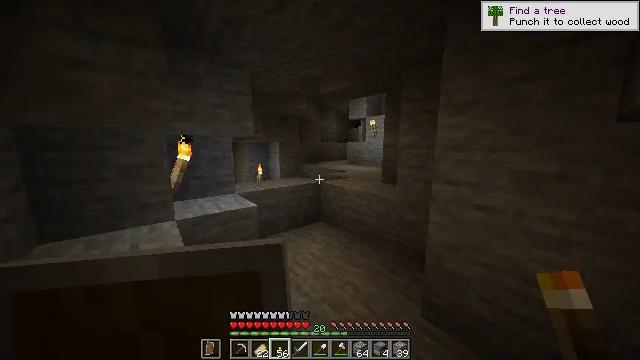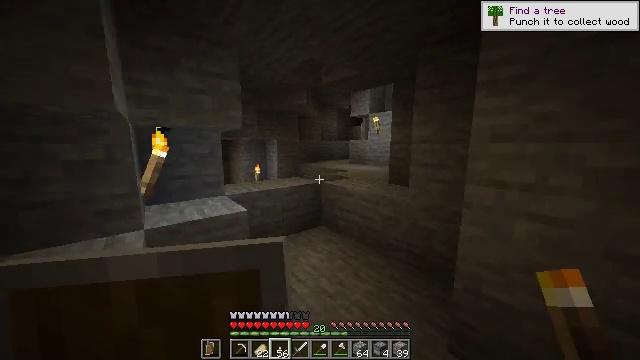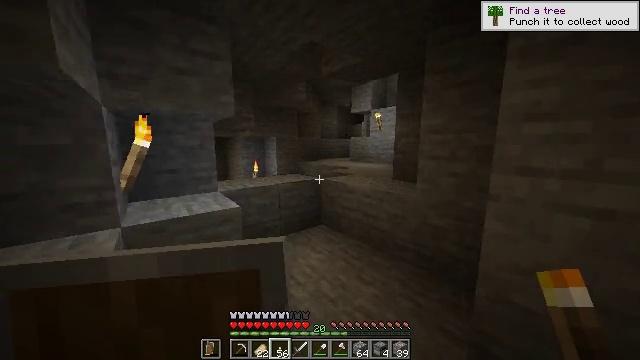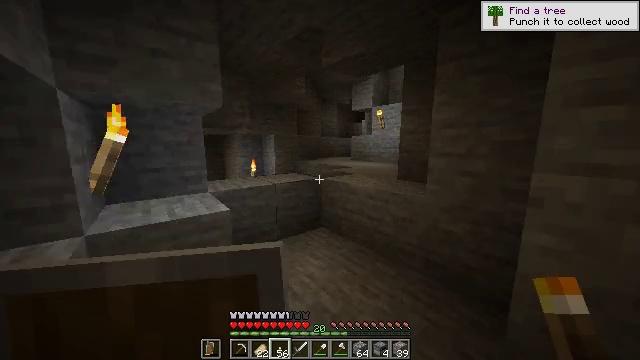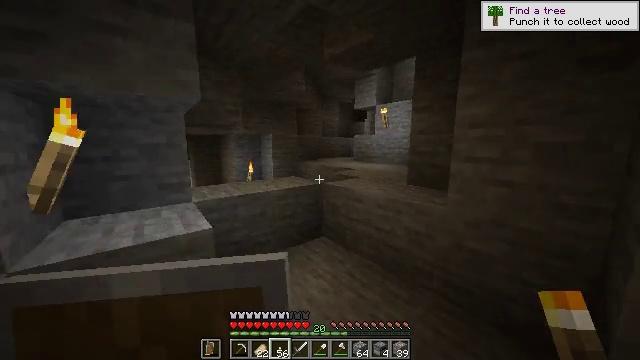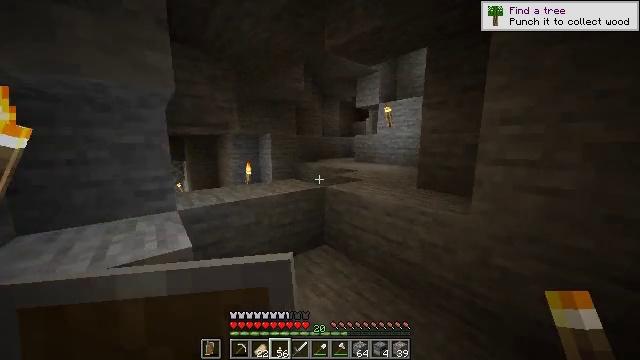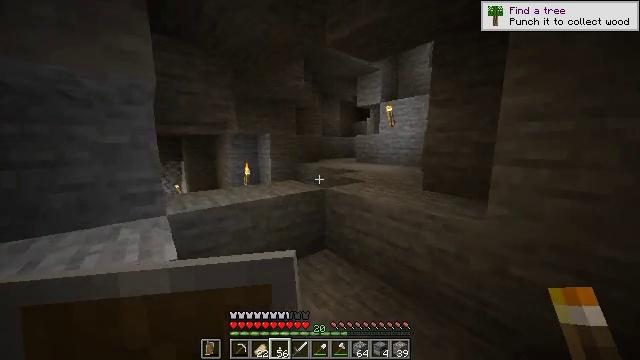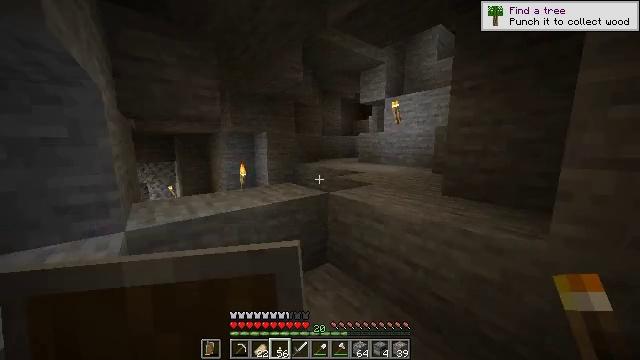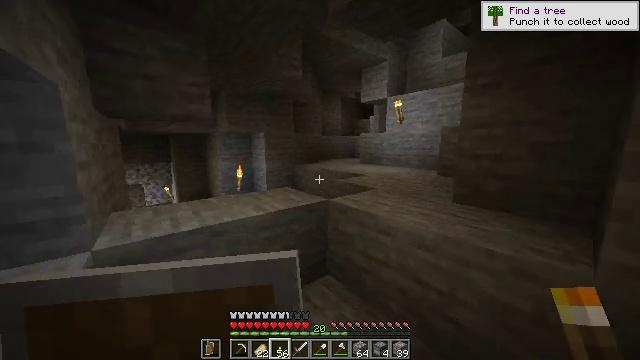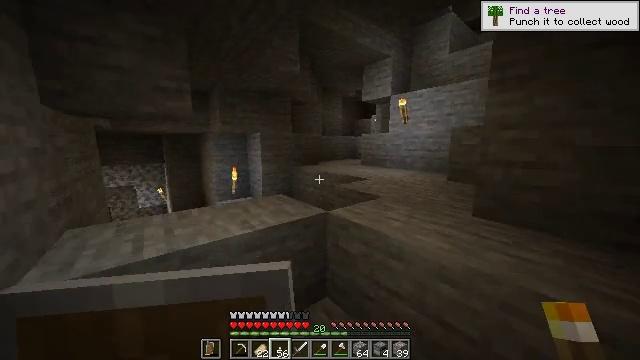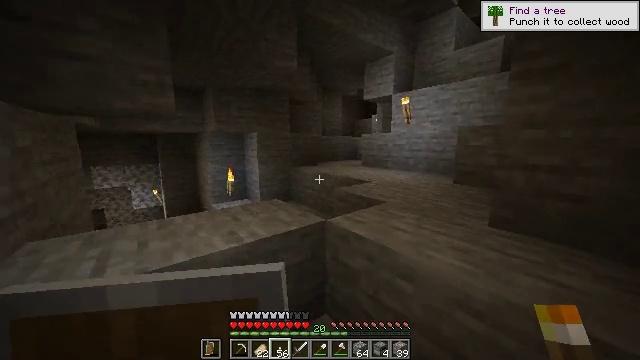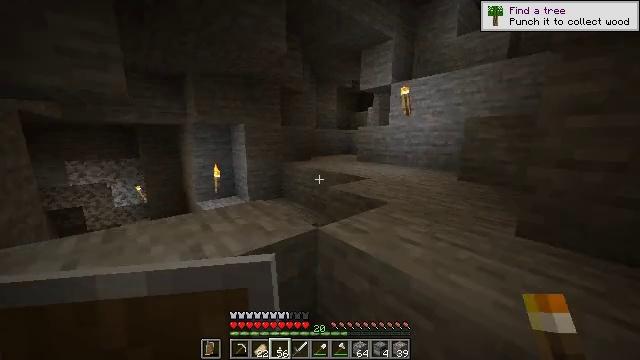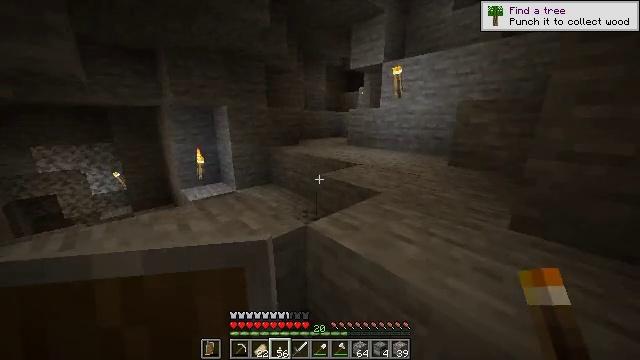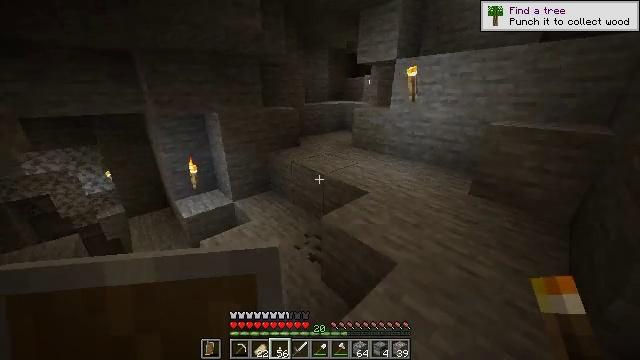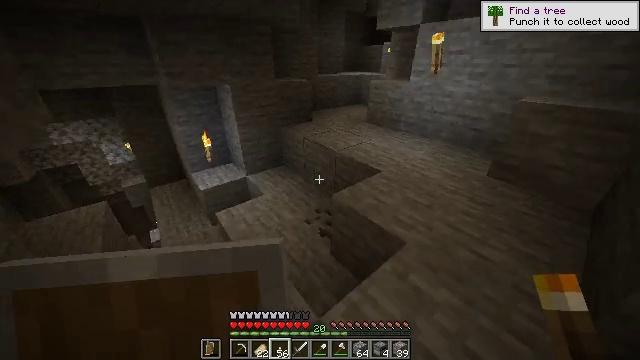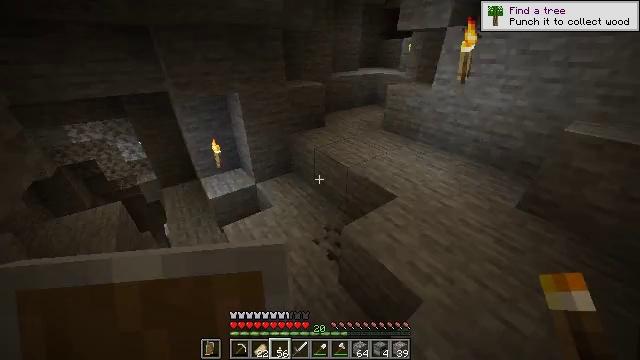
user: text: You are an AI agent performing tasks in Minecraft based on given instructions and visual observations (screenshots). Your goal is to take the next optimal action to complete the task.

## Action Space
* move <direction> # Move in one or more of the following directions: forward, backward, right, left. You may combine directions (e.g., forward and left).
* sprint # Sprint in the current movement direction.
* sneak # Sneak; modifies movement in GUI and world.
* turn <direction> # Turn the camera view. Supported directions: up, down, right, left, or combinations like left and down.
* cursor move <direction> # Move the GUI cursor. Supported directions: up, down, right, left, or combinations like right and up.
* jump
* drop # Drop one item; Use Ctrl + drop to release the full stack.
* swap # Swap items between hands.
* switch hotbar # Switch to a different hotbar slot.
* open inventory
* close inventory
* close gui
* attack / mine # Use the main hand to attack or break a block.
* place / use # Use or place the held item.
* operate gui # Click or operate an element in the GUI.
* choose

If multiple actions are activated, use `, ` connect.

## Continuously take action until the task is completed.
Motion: motion action
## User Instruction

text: Open your crafting table and make a redstone block.
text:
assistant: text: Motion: move forward
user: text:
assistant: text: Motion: move forward
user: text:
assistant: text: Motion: move forward
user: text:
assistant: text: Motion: move forward
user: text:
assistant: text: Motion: move forward
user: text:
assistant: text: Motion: move forward
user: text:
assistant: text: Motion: move forward
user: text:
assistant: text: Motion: move forward
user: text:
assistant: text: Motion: move forward
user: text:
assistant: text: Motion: move forward
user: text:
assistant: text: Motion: move forward, turn right and down
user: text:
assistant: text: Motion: move forward, turn right and down, jump
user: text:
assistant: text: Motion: move forward, turn down, jump
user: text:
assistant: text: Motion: move forward, turn left and down, jump
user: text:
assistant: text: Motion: move forward, turn left and down, jump
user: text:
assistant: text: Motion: move forward and move right, turn left and down
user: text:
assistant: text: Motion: move right, turn left
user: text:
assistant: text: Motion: move right, turn left
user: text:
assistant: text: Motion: move right, turn left and down
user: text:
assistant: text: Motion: move right, turn left
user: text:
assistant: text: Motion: turn left
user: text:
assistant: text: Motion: turn left
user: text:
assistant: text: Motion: turn left
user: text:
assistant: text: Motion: turn left and down
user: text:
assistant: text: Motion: turn left and down
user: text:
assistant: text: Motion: turn left
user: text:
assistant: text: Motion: no_op
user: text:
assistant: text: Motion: no_op
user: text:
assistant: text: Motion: no_op
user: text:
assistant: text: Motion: no_op